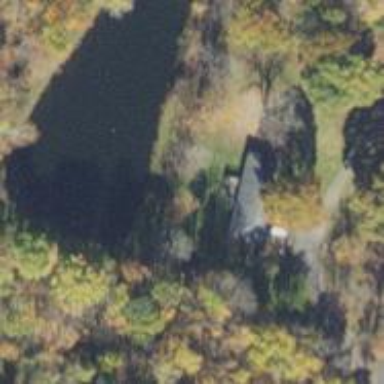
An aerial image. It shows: Peaceful pond surrounded by nature.